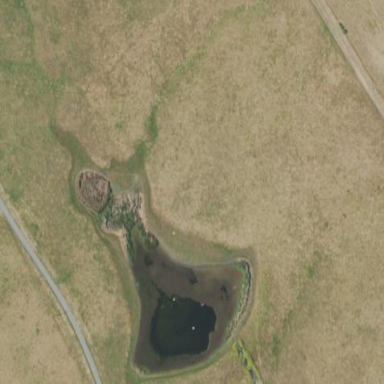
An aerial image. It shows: Pond surrounded by natural water.